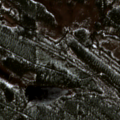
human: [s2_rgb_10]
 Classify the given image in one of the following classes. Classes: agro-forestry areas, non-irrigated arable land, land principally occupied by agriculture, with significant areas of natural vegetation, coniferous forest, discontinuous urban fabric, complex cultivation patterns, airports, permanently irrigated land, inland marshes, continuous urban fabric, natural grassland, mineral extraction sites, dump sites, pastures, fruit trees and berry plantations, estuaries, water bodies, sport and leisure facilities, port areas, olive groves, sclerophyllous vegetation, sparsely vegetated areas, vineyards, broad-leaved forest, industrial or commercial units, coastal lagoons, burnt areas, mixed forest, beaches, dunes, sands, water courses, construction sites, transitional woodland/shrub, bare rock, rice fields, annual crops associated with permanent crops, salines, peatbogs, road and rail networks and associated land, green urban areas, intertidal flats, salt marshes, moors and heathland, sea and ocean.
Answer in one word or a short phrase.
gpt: coniferous forest, transitional woodland/shrub